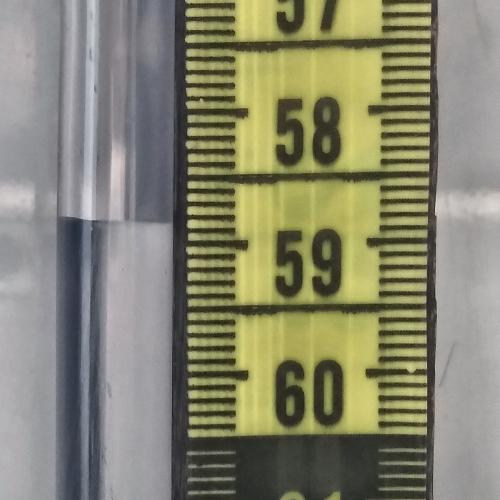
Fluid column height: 58.8 cm